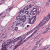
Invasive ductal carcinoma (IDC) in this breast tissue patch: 1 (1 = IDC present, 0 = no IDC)